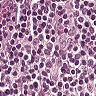
Metastatic tissue present: no